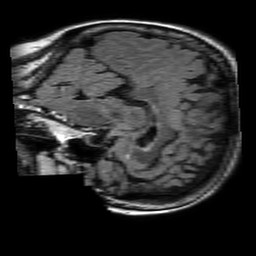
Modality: FLAIR
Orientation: sagittal
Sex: female
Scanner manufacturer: philips
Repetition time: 11 s
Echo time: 0.125 s